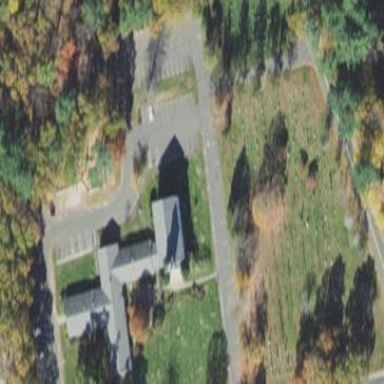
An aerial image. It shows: Cemetery.